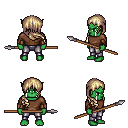
a pixel art fantasy rpg character, male body template, orc, green skin, brown long-sleeve shirt, metal pants, white blonde right-swept hairstyle, leather bracers, spear, four views (front, back, left, right), 2x2 character sprite sheet, small pixel art, hard edges, no anti-aliasing